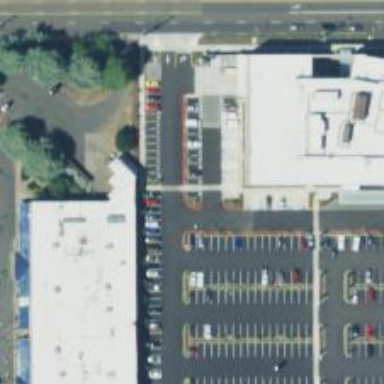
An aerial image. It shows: Parking space.